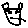
Label: cat